Question: i was googling when i came across this.. the following image & never before or after that saw it...
this is a screen shot of google results in firefox

one result was scrollable with in itself...
see the scroll bar.. how can i achieve this scroll-bar...
we can have scrolling inside Divs but Firefox doesn't let CSS styling of scroll-bar & it screws the look & feel of the page...
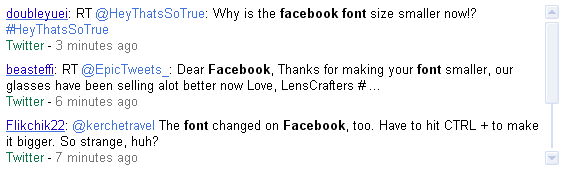
Answer: jQuery UI can knock this out of the park. Check out their <URL>.
All of their widgets are ARIA-enabled and keyboard accessible, try using arrow keys and page-up/page-down on the example.
You can get this working on your website in 20 minutes. Less if you are already familiar with jQuery UI.